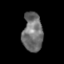
Tissue: skin
Cell type: Epithelial cells
Senescence score: 0.2494
Nuclear area (px): 760
Mean DAPI intensity: 111.667